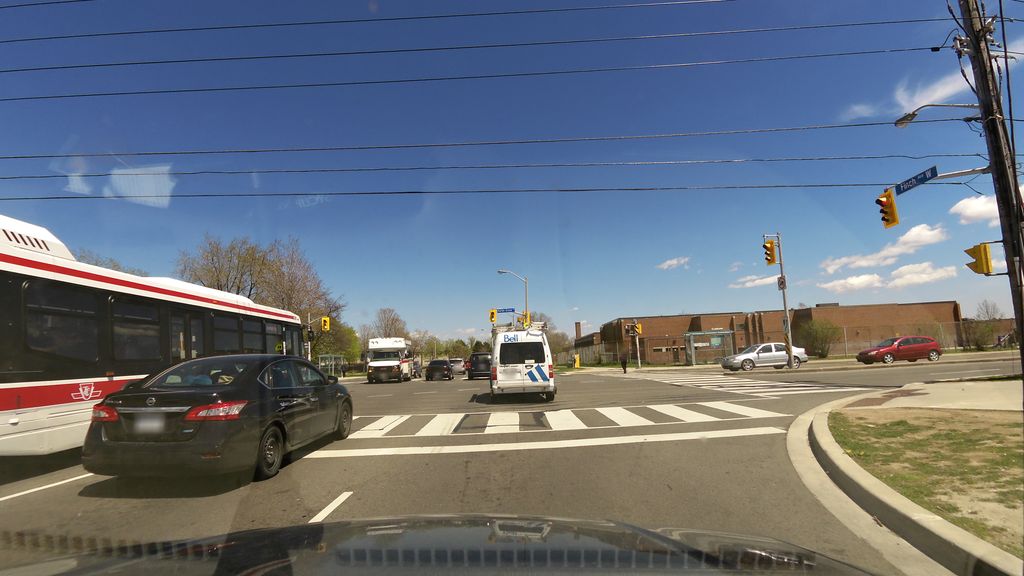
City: toronto